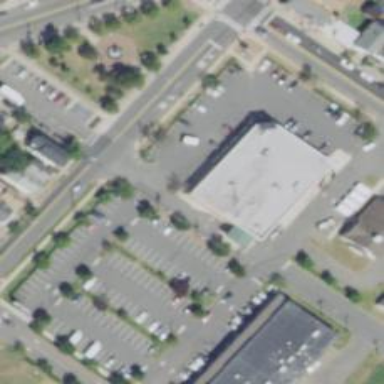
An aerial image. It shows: Building.